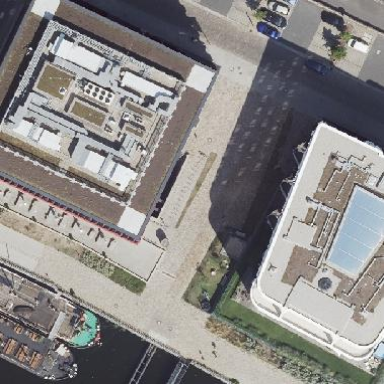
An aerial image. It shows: Office building with flat roof.